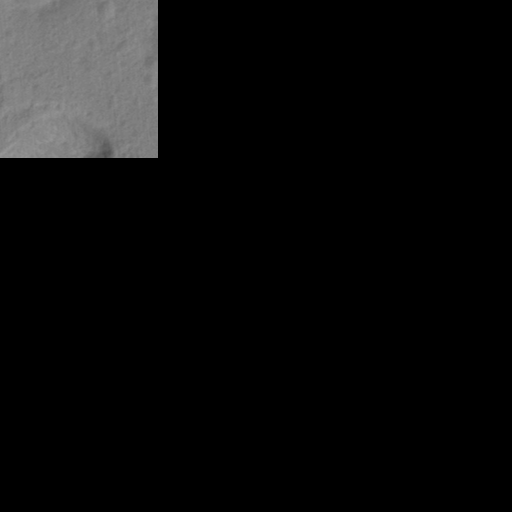
Classes present: Background, Cone